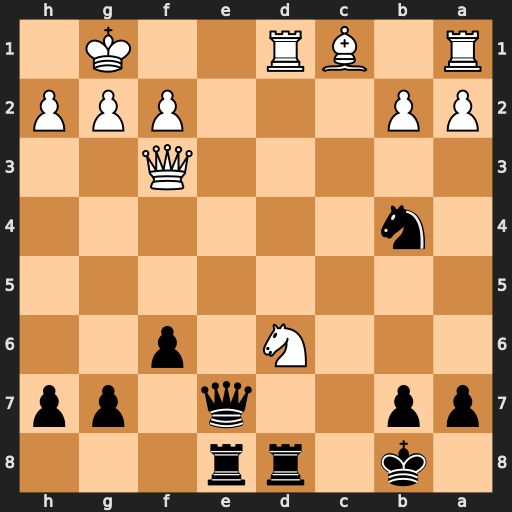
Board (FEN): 1k1rr3/pp2q1pp/3N1p2/8/1n6/5Q2/PP3PPP/R1BR2K1
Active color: b
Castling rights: -
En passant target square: -
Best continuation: Qe1+ Rxe1 Rxe1#